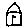
Label: house